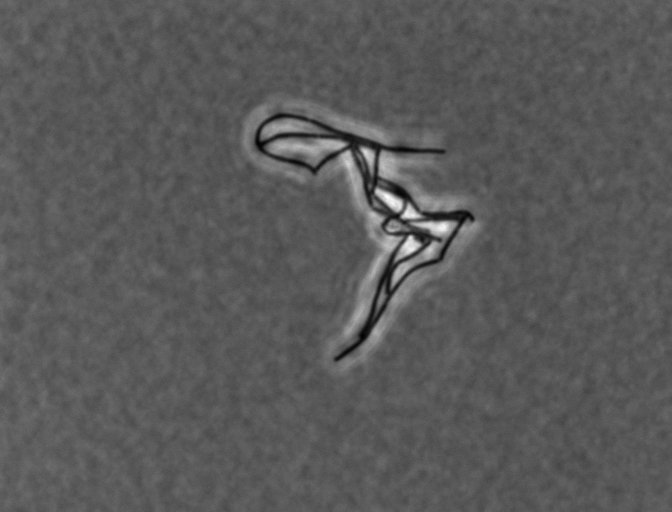
Bacillus subtilis